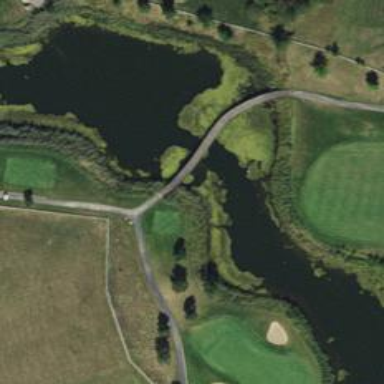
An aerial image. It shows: Service road designated as golf cart path.